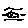
Label: fish